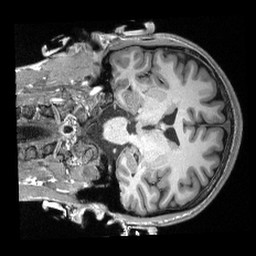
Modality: T1w
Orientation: coronal
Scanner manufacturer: siemens
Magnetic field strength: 3 T
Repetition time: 2.3 s
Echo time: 0.00308 s